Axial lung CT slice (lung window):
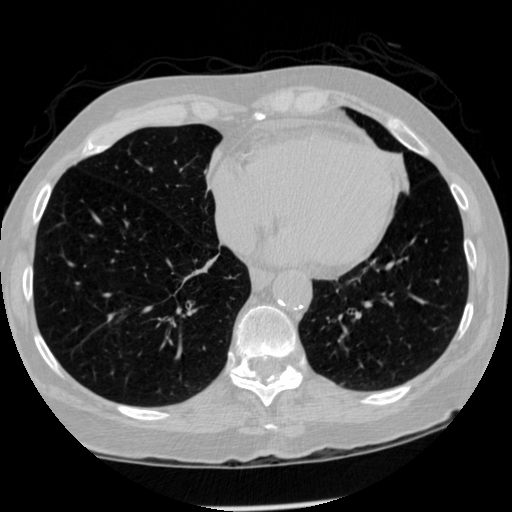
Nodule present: no